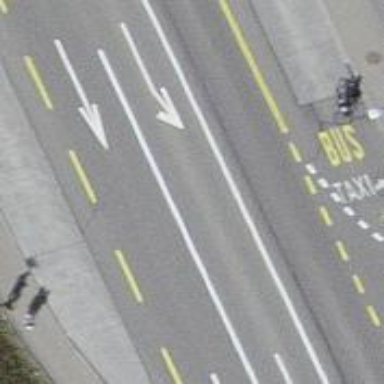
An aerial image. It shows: Secondary road with asphalt surface and dedicated cycle lane.